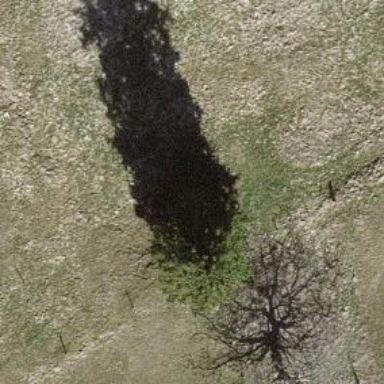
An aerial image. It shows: Beautiful tree in nature.